Question: It is possible in 'ggplot2' to draw that second "axis" label correlating the percentage of values from X and Y.

I have a data.frame with two vars, both related and in percentage. I want to show the evolution of V1 related to V2; for example, how much percentage of V2 do i need to get 20% of V1 (and vice-versa).
'''
V1 V2
0 0
0.03 0.0005
0.10 0.0015
0.13 0.0020
....
1 1
'''
Now my problem is how can i do that inner axis on X and Y, showing the relation between X and Y percentages.
Also how can I set ggplot to use (0,0) as the intercept of the x and y axis?
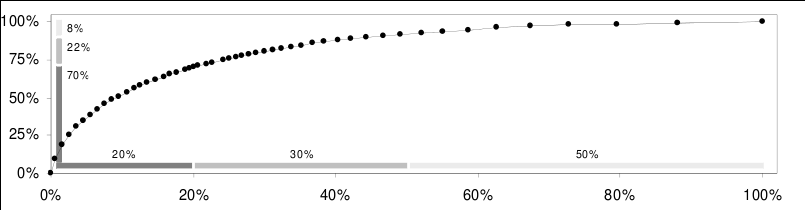
Answer: You could build up this graph from layer to layer (with <URL> easily with ggplot2. Not a shiny solution, but you could get the picture by:
Generate some data to be used on the plot:
'''
df <- data.frame(A=sort(runif(20)), B=sort(runif(20)))
df <- rbind(df, c(1,1))
'''
Generate a modified version of the above data table to be plotted as "inner" axis (: I only compute two parts by the median):
'''
df_rect <- data.frame(xmin=c(0, median(df$A), -0.01, -0.01), xmax=c(median(df$A), 1, 0, 0), ymin=c(-0.01, -0.01, 0, median(df$B)), ymax=c(0, 0, median(df$B), 1), color=grey(c(0.7, 0.2)), alpha=c(0.8, 0.4, 0.8, 0.4))
'''
Generate something like that for the plotted text:
'''
df_text <- data.frame(x=c(median(df$A)/2, median(df$A) + (1-median(df$A))/2, 0.05, 0.05), y=c(0.02, 0.02, median(df$B)/2, median(df$B) + (1-median(df$B))/2), label=rep('50%', 4))
'''
And at last plot all:
'''
ggplot(df, aes(A, B)) + geom_point() +
geom_line() +
geom_rect(data=df_rect, aes(xmin=xmin,xmax=xmax,ymin=ymin,ymax=ymax, fill=color, alpha=alpha), inherit.aes = FALSE) + scale_fill_grey() +
geom_text(data=df_text, aes(x=x, y=y, label=label), inherit.aes = FALSE) +
theme_bw() + scale_y_continuous(limits=c(-0.01, 1), formatter='percent') + scale_x_continuous(limits=c(-0.01, 1), formatter='percent') + opts(legend.position="none")
'''
Where 'geom_point' points the given values and 'geom_line' connects all (as I saw in your example image). 'geom_rect' with all parameters draws the grey "inner axis" and 'geom_text' does the text part. You will have to play with the generated (input) data frames (in the above example: 'df_rext' and 'df_text') to get your desired data for these. 'theme_bw' stands for black and white theme and the two 'scale_continous' option stands for setting the limits between 0 and 1 and also setting the percent 'formatter'.
Which results in:

I hope you will be able to customize and upgrade this little example to your needs!